Question:
Questions
1.) For the "General Computing" pathway, which module has highest impact
(i.e., is the compulsory pre-requisite of the most modules)?
2.) If a student fails a particular module in first year, display pathways that
will take minimum 4 years to complete the course (Note: all modules on
the pathway need to be done to complete a course).
Please help
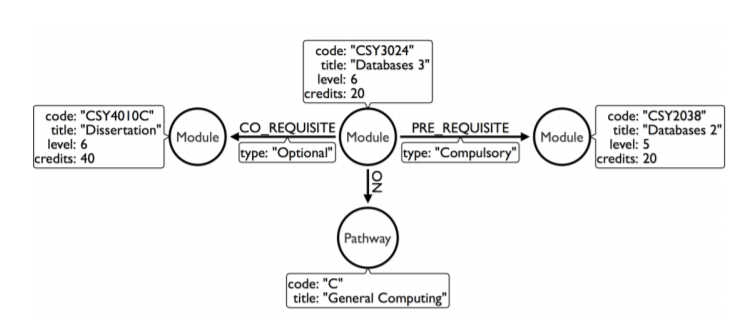
Answer: 1. This may work, if I understand your data model: MATCH (m:Module)<-[r:PRE_REQUISITE]-(:Module)-[:ON]->(pw:Pathway)
WHERE pw.title = 'General Computing' AND r.type = 'Compulsory'
RETURN m, COUNT(*) AS impact
ORDER by impact DESC
LIMIT 1
2. You have not provided enough information. We do not know how long each module takes to complete and how often it is offered, whether the level property needs to be considered and how, what other type values there are and what they all really mean, etc. And it seems that one would really want a maximum of 4 years, not a minimum.